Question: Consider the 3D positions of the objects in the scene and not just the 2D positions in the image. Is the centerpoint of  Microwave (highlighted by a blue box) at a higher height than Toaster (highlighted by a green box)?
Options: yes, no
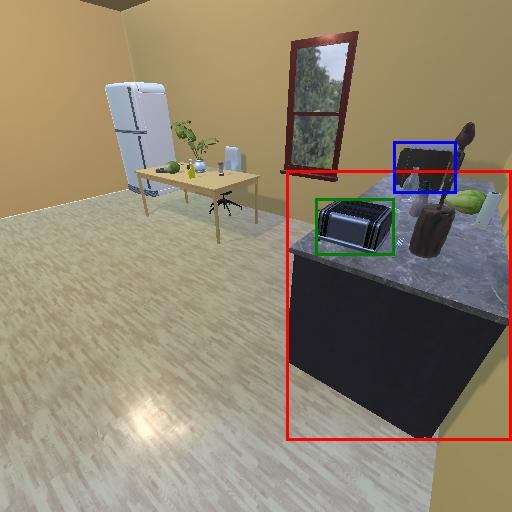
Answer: yes